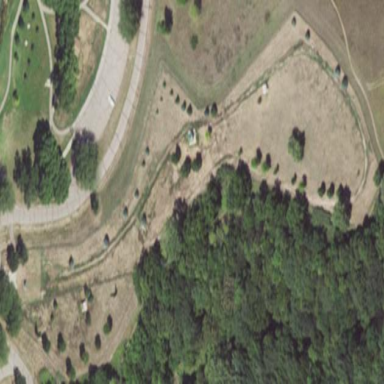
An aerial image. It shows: Fenced dog park area for leisure land.